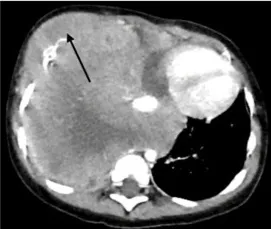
Axial CT-scan (soft tissue setting) at diagnosis showing the primary tumor (indicated with an arrow).
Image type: radiology (ct)